Question: I am sending a HTTP request from a C# windowsform application to an OpenCart store.
This is what fiddler is showing that I'm sending, which looks correct.

This is the code I have in my OpenCart project that I'm calling.
'''
class ControllerEAOpenCartProducts extends ControllerEAOpenCart {
public function createProduct()
{
print_r($this->request);
}
}
'''
The print_r is outputting the following data which doesn't appear to be containing any of my JSON data.
The content type of the requst also seems to be incorrect, shouldn't it be application/json like the request in fiddler shows?
'''
Content-Type: text/html
'''
'''
HTTP/1.1 200 OK
Date: Wed, 04 Mar 2015 10:50:33 GMT
Server: Apache
Expires: Thu, 19 Nov 1981 08:52:00 GMT
Cache-Control: no-store, no-cache, must-revalidate, post-check=0, pre-check=0
Pragma: no-cache
Set-Cookie: PHPSESSID=23dbd33ede35cbeb5486054d06a773a2; path=/; HttpOnly
Set-Cookie: language=en; expires=Fri, 03-Apr-2015 10:50:33 GMT; path=/; domain=opencart.exact3ex.co.uk
Set-Cookie: currency=USD; expires=Fri, 03-Apr-2015 10:50:33 GMT; path=/; domain=opencart.exact3ex.co.uk
Set-Cookie: DYNSRV=lin170; path=/
Connection: close
Content-Type: text/html
Content-Length: 1826
Request Object
(
[get] => Array
(
[route] => EAOpenCart/Products/createProduct
)
[post] => Array
(
)
[cookie] => Array
(
)
[files] => Array
(
)
[server] => Array
(
[CONTENT_LENGTH] => 200
[CONTENT_TYPE] => application/json
[DOCUMENT_ROOT] => /var/sites/o/opencart.exact3ex.co.uk/public_html
[GATEWAY_INTERFACE] => CGI/1.1
[HTTP_CONNECTION] => close
[HTTP_EXPECT] => 100-continue
[HTTP_HOST] => opencart.exact3ex.co.uk
[HTTP_X_FORWARDED_FOR] => 194.143.179.2
[PATH] => /bin
[QUERY_STRING] => route=EAOpenCart/Products/createProduct
[REDIRECT_STATUS] => 200
[REMOTE_ADDR] => 194.143.179.2
[REMOTE_PORT] => 60376
[REQUEST_METHOD] => POST
[REQUEST_URI] => /?route=EAOpenCart/Products/createProduct
[SCRIPT_FILENAME] => /var/sites/o/opencart.exact3ex.co.uk/public_html/index.php
[SCRIPT_NAME] => /index.php
[SERVER_ADDR] => 10.168.1.170
[SERVER_ADMIN] => you@example.com
[SERVER_NAME] => opencart.exact3ex.co.uk
[SERVER_PORT] => 80
[SERVER_PROTOCOL] => HTTP/1.1
[SERVER_SIGNATURE] =>
[SERVER_SOFTWARE] => Apache
[PHP_SELF] => /index.php
[REQUEST_TIME_FLOAT] => <PHONE>.43
[REQUEST_TIME] => <PHONE>
[argv] => Array
(
[0] => route=EAOpenCart/Products/createProduct
)
[argc] => 1
[HTTPS] =>
)
[request] => Array
(
[route] => EAOpenCart/Products/createProduct
)
)
'''
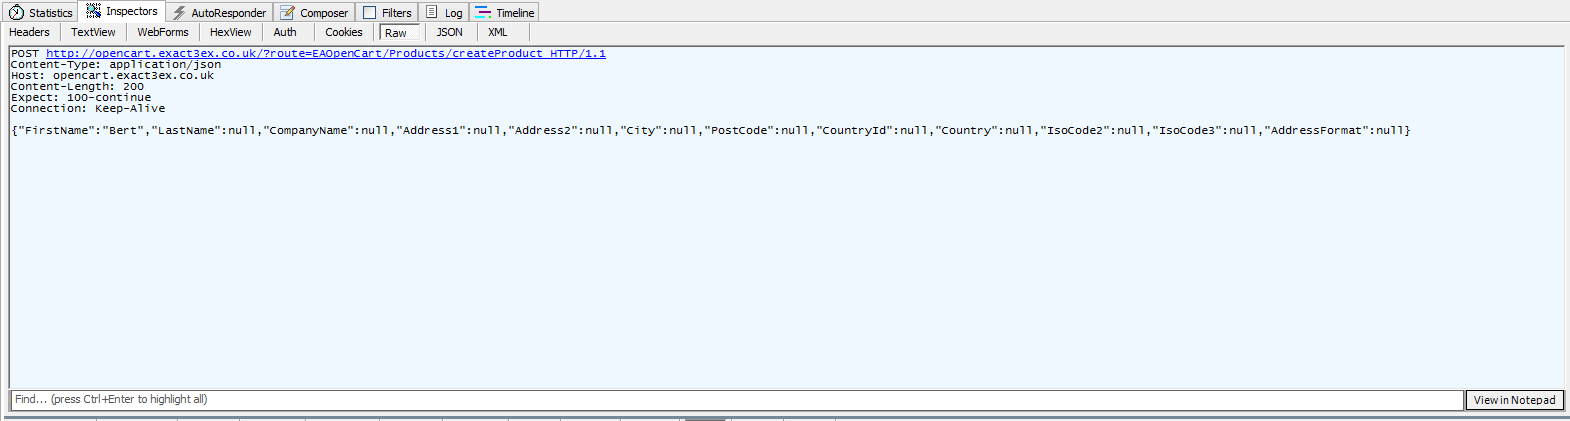
Answer: Looks like opencart's request class wraps php's globals. These only get populated when regular form data is submitted.
To access json, you need to use the lower level input stream:
'''
public function createProduct()
{
print_r(json_decode(file_get_contents('php://input'), true));
}
'''